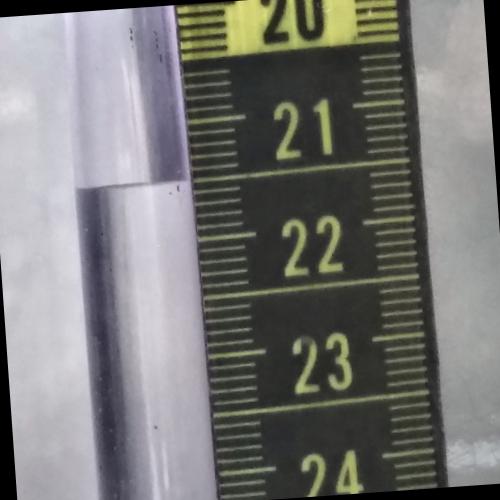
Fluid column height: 21.5 cm